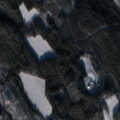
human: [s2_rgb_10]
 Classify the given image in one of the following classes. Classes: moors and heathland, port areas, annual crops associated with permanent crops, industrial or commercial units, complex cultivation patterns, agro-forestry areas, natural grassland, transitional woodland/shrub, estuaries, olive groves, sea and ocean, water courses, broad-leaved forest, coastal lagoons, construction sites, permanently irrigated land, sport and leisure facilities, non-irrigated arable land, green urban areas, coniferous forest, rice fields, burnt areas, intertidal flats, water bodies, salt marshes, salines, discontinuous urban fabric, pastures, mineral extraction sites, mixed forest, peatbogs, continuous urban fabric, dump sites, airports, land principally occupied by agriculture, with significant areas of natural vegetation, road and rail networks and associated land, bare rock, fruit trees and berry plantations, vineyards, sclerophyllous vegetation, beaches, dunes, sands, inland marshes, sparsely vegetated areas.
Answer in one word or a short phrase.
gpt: land principally occupied by agriculture, with significant areas of natural vegetation, coniferous forest, mixed forest